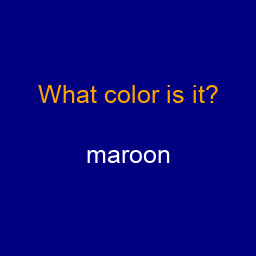
Color: white
Color name shown: maroon
Background color: navy
Question text color: orange